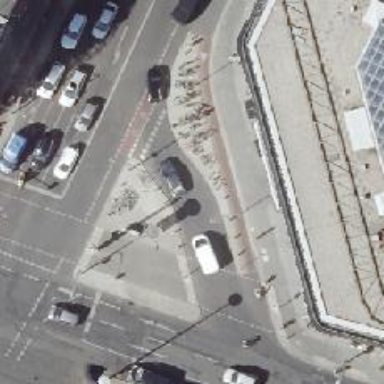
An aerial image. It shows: Tertiary road with asphalt surface and cycle track on the right side.